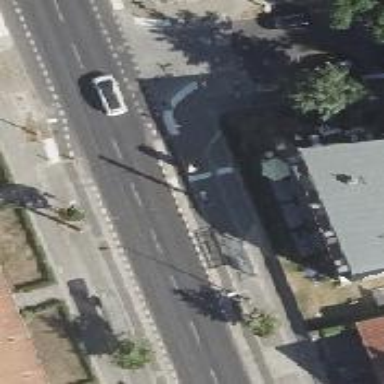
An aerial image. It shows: Tram stop position for public transport.